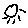
Label: sun